Aerial crown-view tile of a tropical tree (Barro Colorado Island, Panama), acquired 20250512:
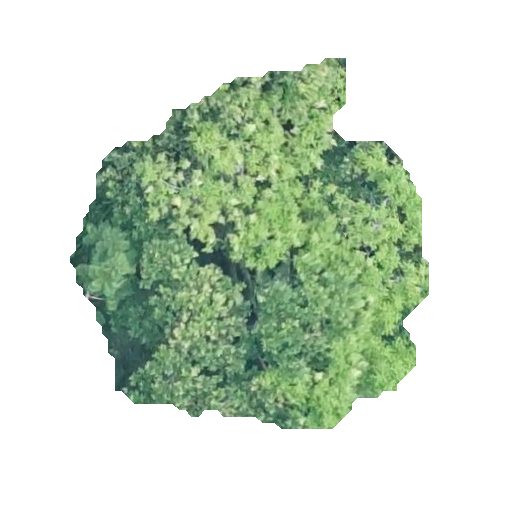
Species: Anacardium excelsum
GBIF accepted scientific name: Anacardium excelsum
Crown area: 138.973 m²